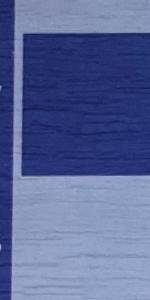
Label: Empty